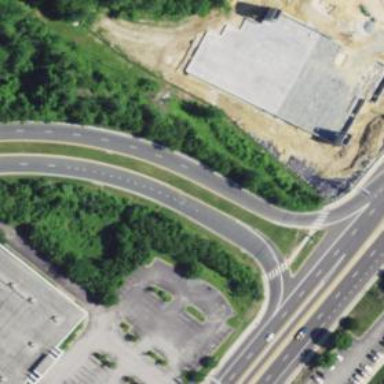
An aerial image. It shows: Asphalt trunk link road.